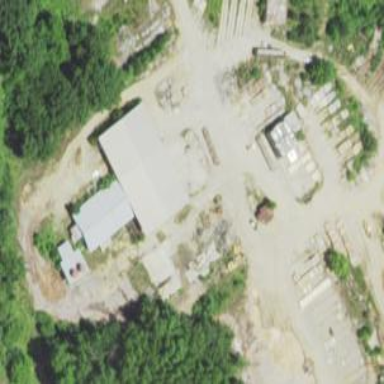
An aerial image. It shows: Sawmill craft.